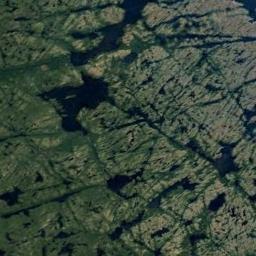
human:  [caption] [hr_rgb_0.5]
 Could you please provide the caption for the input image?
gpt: There are a few brown bare lands in the river in a wetland with sparse green plants on the bare lands .

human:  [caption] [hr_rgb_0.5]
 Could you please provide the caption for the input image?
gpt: The wetland consists of dry and green plants and water .

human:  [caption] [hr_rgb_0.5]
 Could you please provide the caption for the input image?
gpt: Many waters of different sizes are surrounded by wetlands .

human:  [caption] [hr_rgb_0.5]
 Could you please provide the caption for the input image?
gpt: This wetland is light green overall with some green plants in the middle .

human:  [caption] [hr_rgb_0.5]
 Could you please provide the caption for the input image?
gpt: There are many green areas and water areas on the wetland .